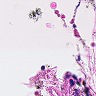
Metastatic tissue present: no